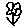
Label: flower